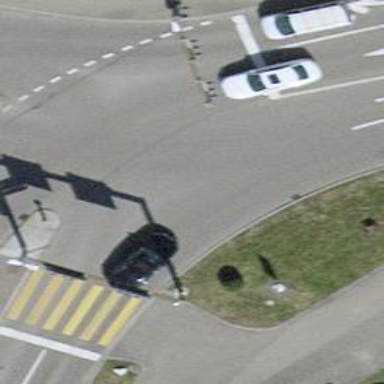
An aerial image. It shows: Road with traffic signals.